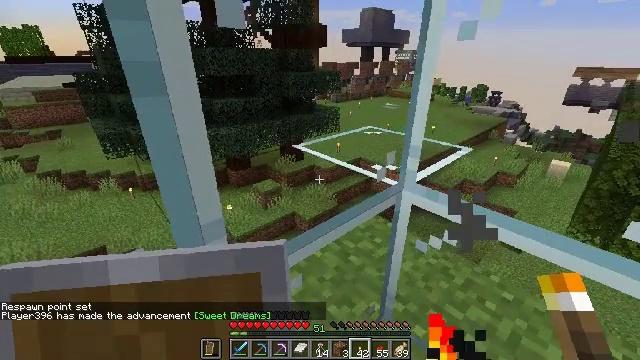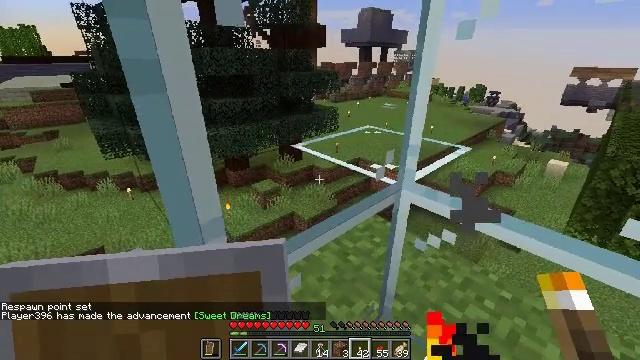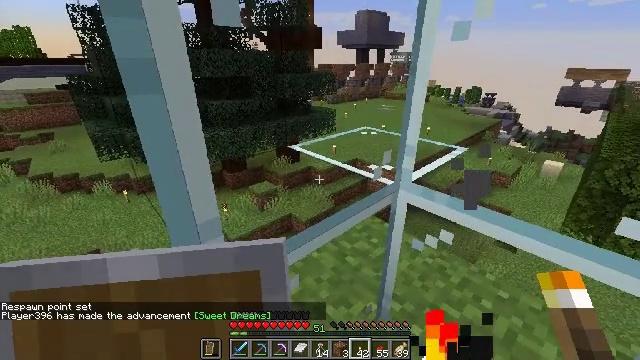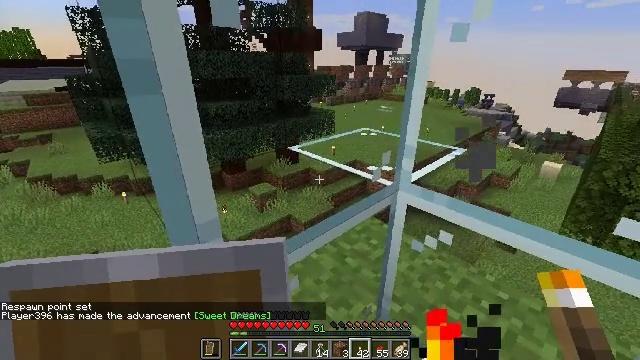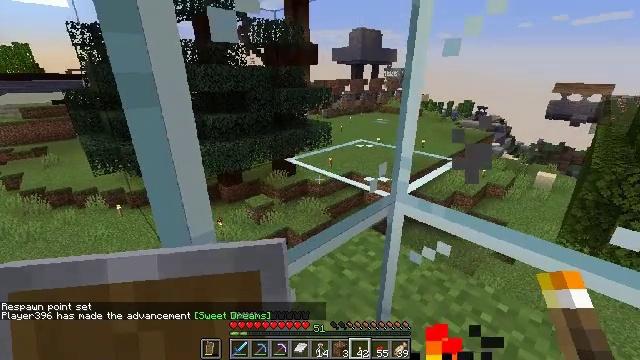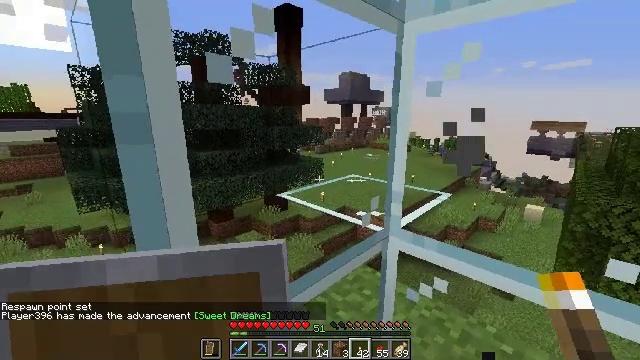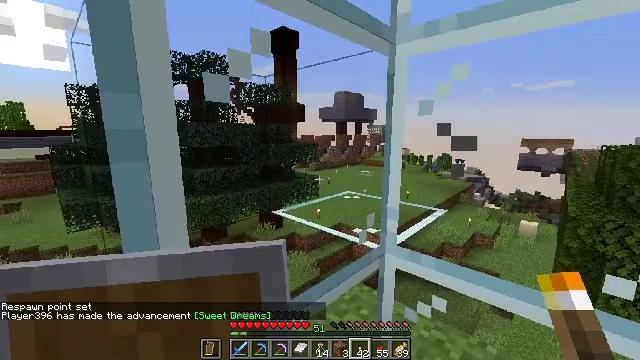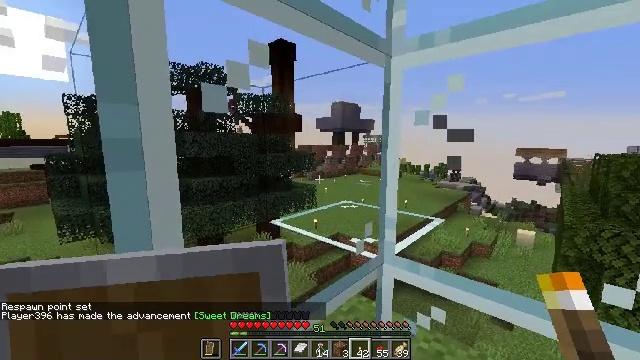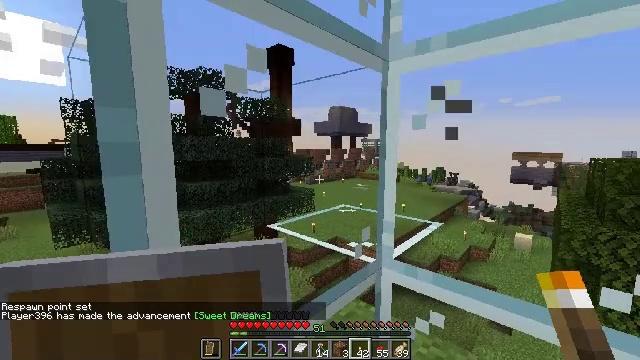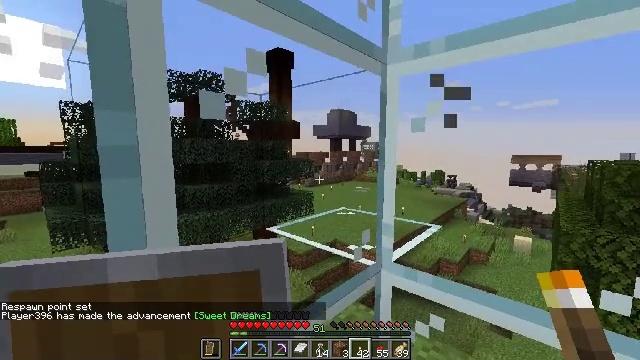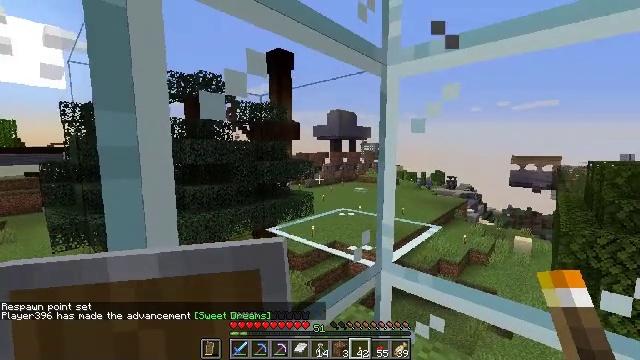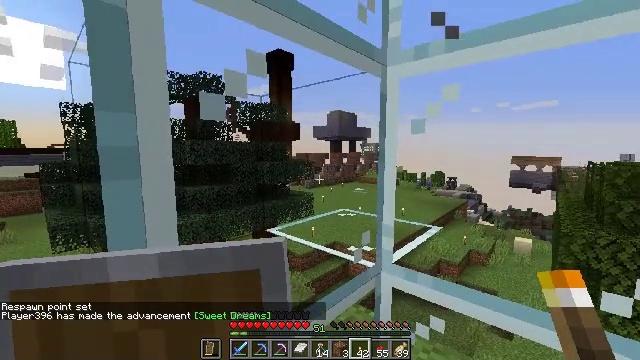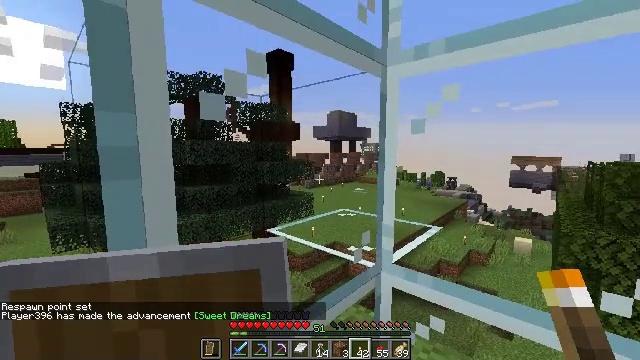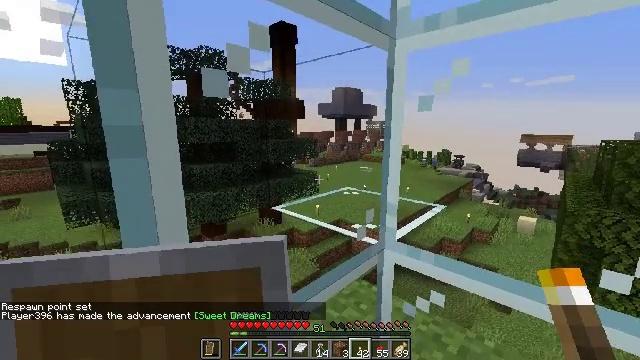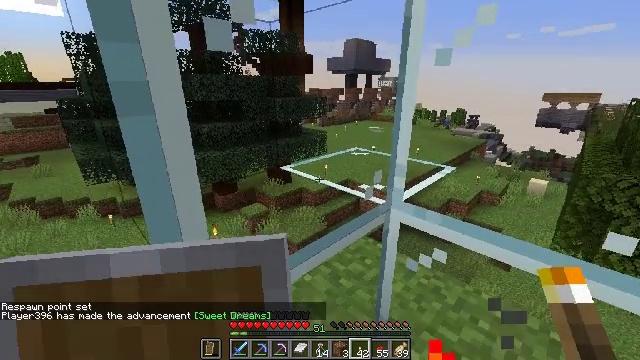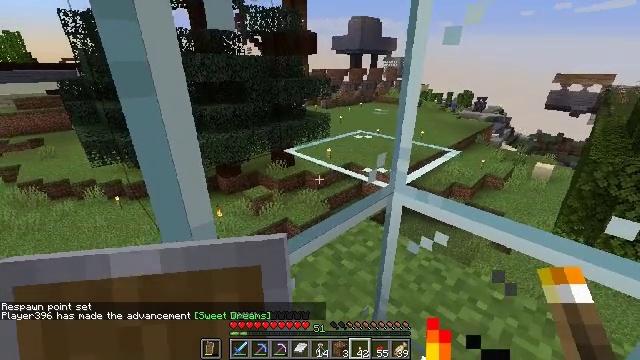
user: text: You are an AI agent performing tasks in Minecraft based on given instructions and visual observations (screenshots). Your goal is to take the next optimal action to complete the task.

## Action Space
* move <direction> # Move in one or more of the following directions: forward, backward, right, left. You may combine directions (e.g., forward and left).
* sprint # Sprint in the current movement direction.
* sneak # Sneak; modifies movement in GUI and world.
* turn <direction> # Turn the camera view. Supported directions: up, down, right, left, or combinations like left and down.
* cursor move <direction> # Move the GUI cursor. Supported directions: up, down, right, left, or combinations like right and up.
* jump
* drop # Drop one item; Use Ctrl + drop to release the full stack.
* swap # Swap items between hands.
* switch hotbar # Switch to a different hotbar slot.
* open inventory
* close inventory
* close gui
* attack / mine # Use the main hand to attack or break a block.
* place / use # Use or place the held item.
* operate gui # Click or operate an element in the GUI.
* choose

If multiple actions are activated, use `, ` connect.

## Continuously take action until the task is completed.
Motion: motion action
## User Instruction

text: Make a honey block from honey bottles.
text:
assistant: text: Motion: no_op
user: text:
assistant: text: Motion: no_op
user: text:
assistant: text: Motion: no_op
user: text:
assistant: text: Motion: turn up
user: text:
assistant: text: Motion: turn right and up
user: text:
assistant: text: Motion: turn right and up
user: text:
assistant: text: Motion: turn up
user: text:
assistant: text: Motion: no_op
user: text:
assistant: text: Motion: no_op
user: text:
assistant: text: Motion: no_op
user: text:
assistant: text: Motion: no_op
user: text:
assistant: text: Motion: no_op
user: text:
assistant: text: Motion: turn left and down
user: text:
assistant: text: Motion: turn left and down
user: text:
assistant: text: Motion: turn down
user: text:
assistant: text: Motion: turn down
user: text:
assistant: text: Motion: turn down
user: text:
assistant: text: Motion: no_op
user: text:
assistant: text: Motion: move right, turn left and down
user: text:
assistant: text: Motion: move right, turn left and down
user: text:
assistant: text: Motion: move right, turn left and down
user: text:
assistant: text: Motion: turn left and down
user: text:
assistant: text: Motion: turn left and down
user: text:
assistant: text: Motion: turn left
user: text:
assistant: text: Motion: no_op
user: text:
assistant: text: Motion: no_op
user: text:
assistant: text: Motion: no_op
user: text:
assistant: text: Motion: no_op
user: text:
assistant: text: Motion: no_op
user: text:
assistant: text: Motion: no_op